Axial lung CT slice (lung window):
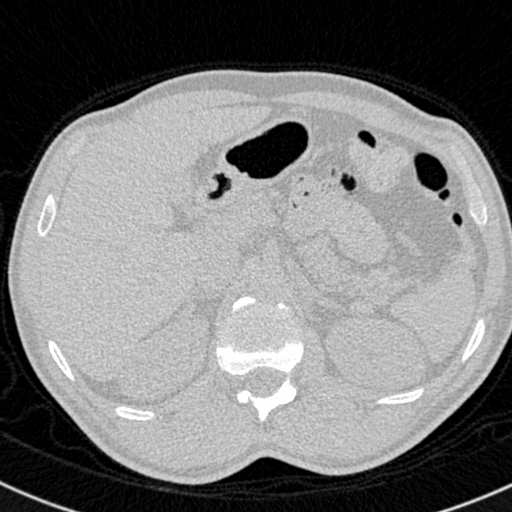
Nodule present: no